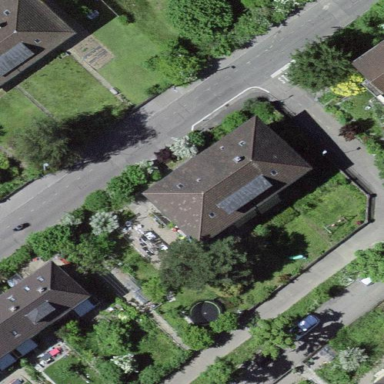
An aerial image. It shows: Apartment building with hipped roof.